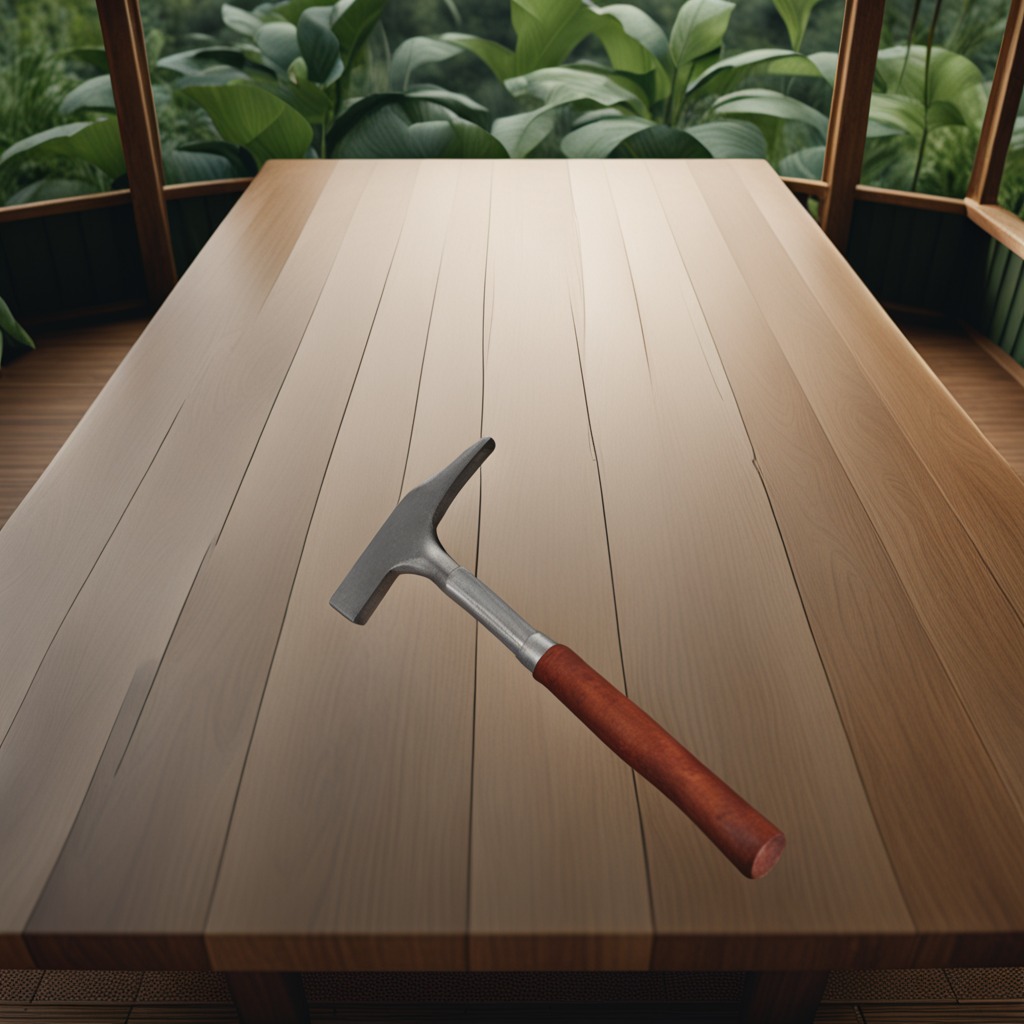
A hammer is lying on a wooden table inside a jungle field workshop tent.